Field crop: maize
Growth stage: 2
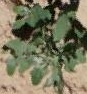
Species: chenopodium